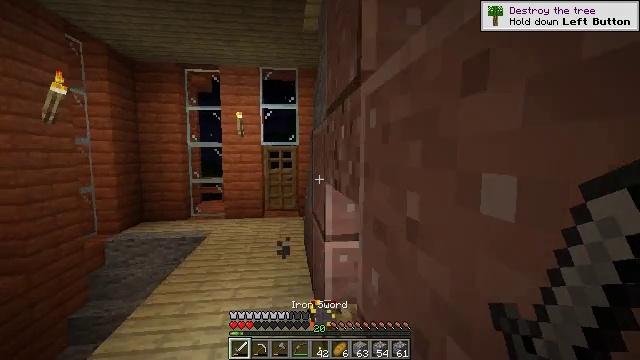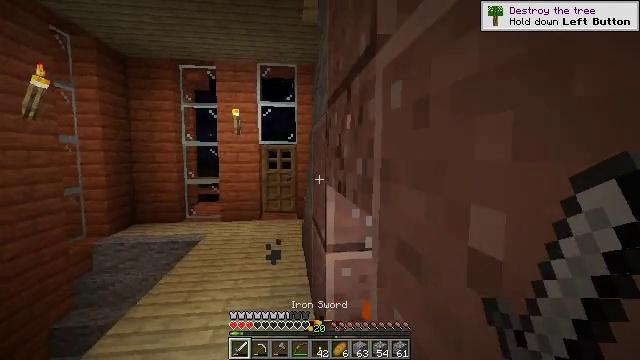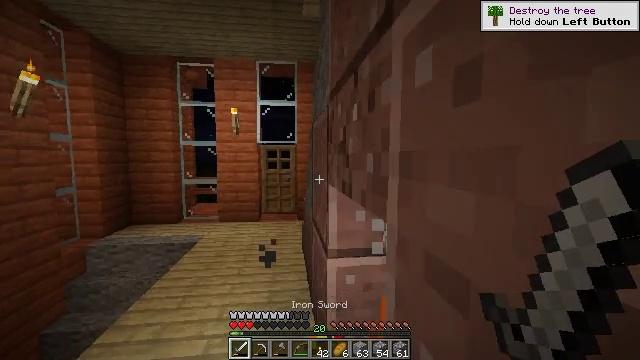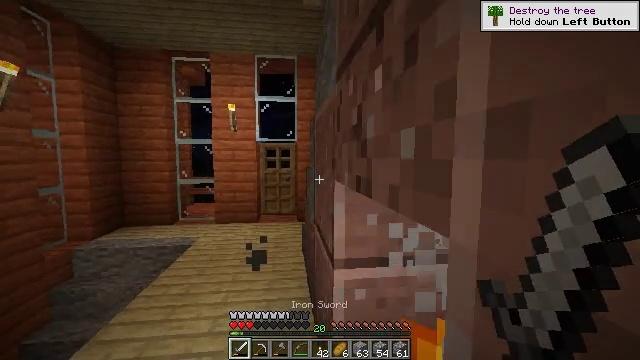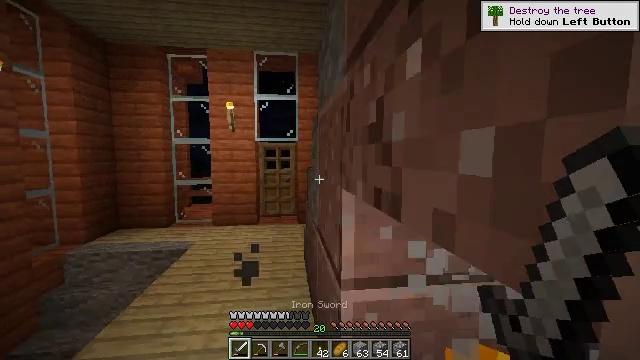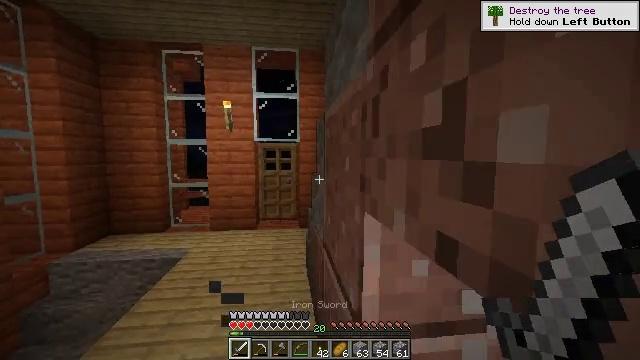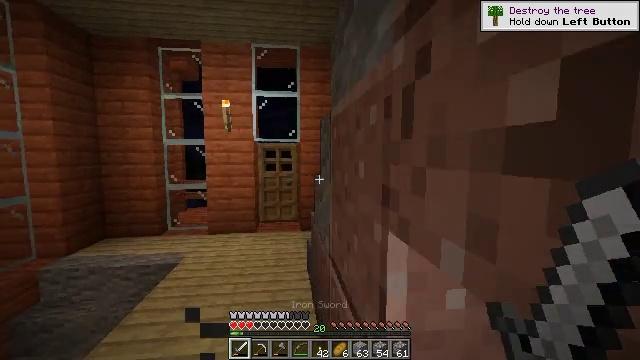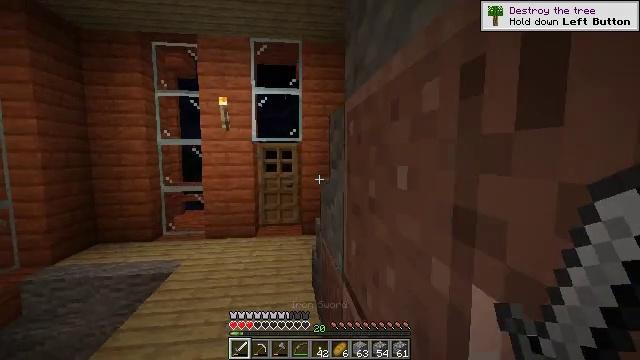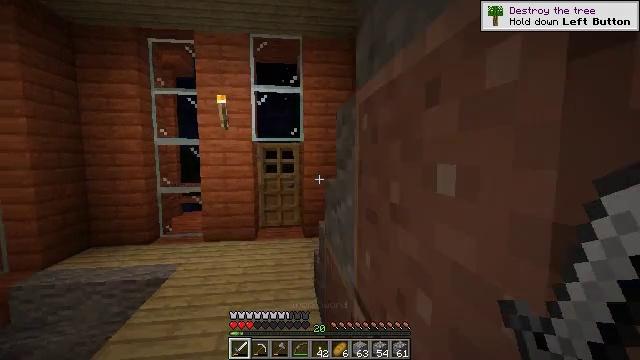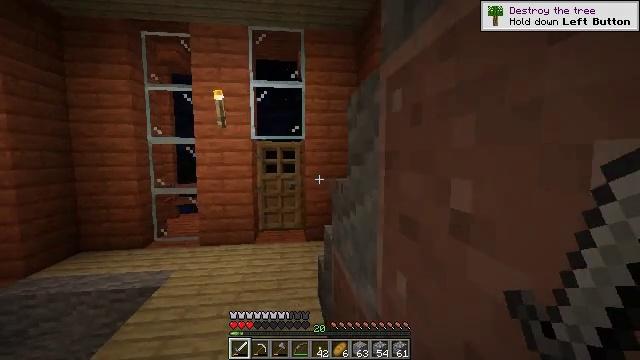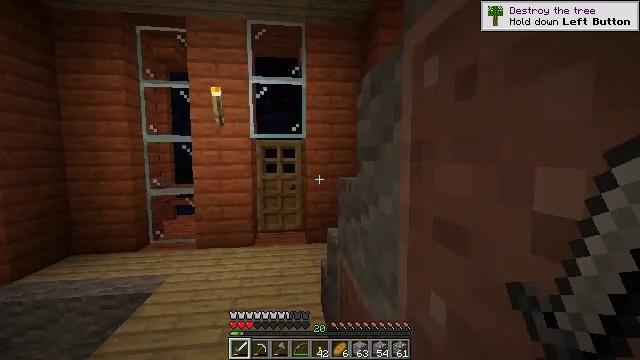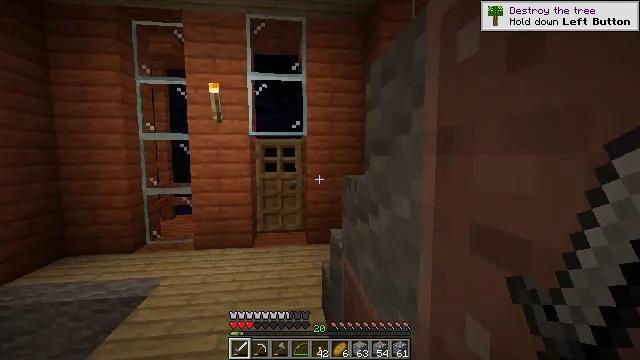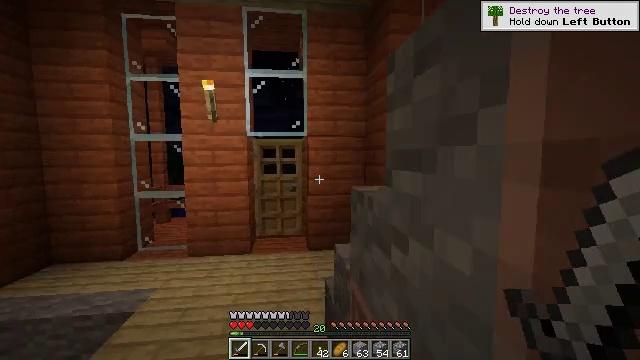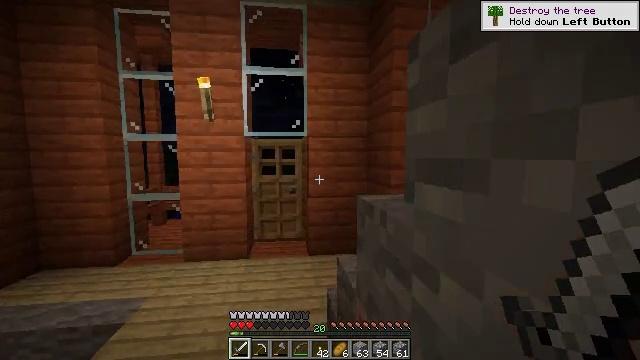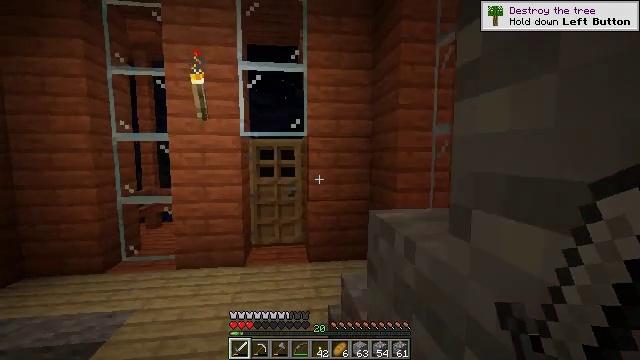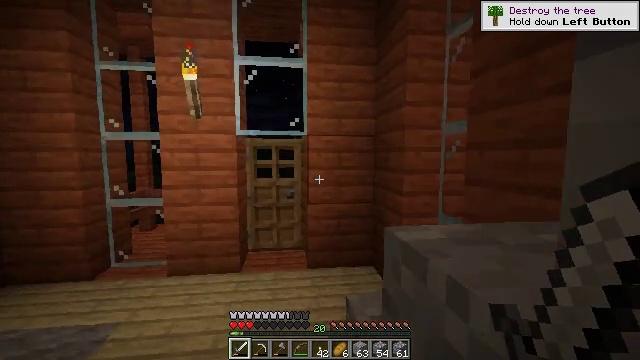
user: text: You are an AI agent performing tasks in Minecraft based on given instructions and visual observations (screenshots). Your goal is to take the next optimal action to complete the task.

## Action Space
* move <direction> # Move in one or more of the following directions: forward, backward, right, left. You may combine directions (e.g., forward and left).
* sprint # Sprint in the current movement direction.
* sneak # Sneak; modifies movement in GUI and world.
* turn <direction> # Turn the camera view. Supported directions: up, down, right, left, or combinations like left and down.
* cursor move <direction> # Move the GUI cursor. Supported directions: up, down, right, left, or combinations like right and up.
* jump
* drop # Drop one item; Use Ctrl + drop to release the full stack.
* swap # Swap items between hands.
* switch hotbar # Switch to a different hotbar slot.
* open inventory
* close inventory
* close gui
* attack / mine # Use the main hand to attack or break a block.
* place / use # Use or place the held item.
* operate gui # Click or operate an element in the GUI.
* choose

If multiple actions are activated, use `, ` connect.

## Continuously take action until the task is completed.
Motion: motion action
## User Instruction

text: Mine the birch pressure plate.
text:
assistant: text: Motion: move forward
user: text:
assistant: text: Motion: move forward
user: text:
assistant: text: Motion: move forward
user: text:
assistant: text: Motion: move forward
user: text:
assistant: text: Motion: move forward
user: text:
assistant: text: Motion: move forward
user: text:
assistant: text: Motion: move forward
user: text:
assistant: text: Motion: move forward
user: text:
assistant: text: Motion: move forward
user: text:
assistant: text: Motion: move forward
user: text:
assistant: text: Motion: move forward
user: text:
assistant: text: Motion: move forward
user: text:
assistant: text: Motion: move forward
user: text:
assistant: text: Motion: move forward
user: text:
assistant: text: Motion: move forward
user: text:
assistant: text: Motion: move forward
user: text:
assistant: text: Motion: move forward
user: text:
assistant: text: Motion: move forward
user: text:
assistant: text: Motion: move forward
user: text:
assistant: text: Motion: move forward
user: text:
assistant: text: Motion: move forward, turn right
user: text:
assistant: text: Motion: move forward, turn right
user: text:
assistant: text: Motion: move forward, turn right and down
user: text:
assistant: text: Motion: move forward, turn right
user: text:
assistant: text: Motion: move forward, turn right
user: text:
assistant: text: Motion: move forward, turn right and up
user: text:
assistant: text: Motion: move forward, turn right and up
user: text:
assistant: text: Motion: move forward, turn right and up
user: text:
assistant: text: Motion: move forward, turn right and up
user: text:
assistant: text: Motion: move forward, turn right and up